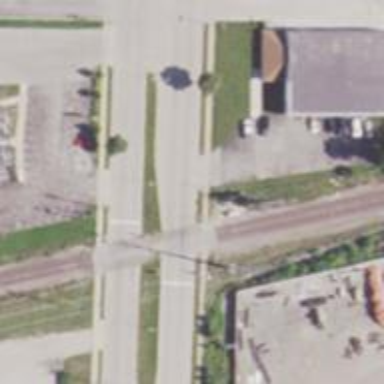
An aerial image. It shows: Railway crossing.